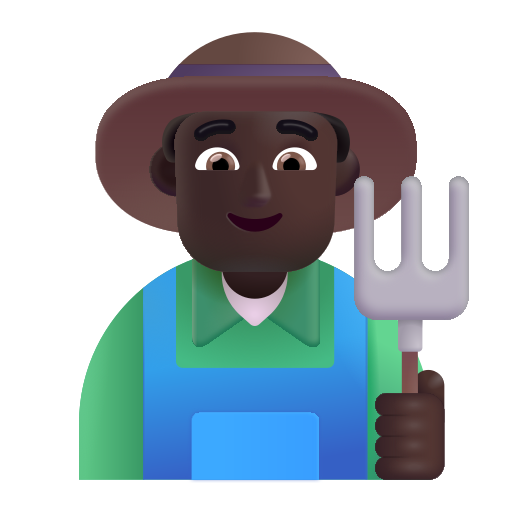
man farmer color dark